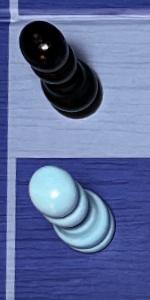
Label: Pawn_White